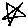
Label: star